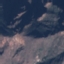
Land use / land cover: HerbaceousVegetation